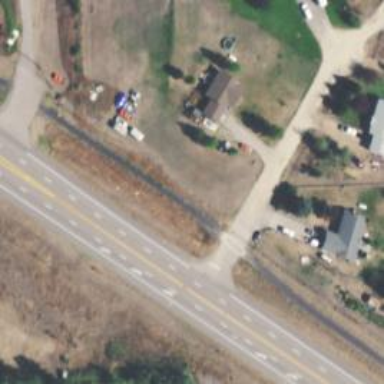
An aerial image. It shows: Unclassified road.